Question: Attached is a screenshot of an HTML table that I made. I used some simple css to color the table cells into that withe color... the page background is the blue color that looks like some sort of border between them. How can I remove this border/space between the cells?

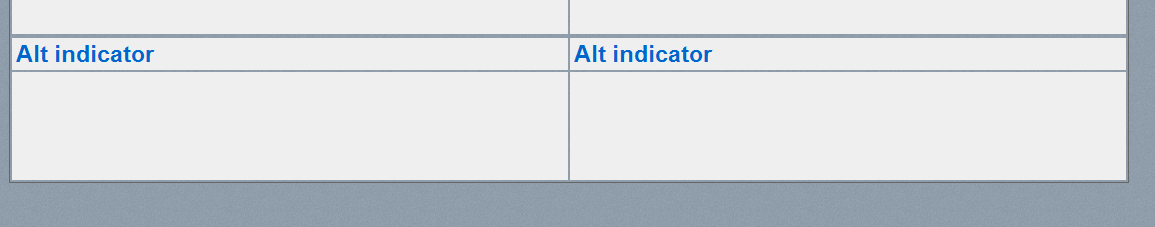
Answer: Option 1
'''
<table cellspacing="0">
'''
Option 2
'''
/* CSS */
table {
border-collapse: collapse;
}
'''